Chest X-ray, AP view. Patient: 57 years old, sex M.
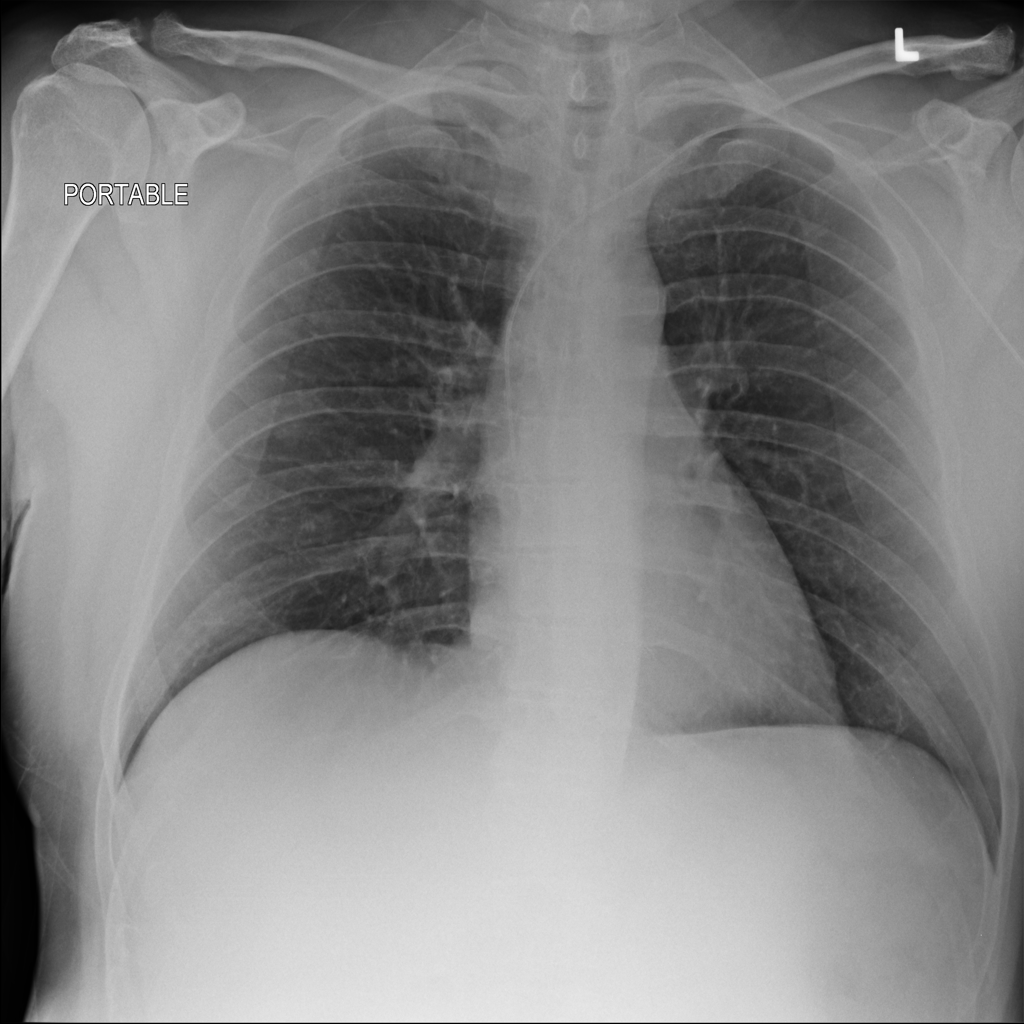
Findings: No Finding